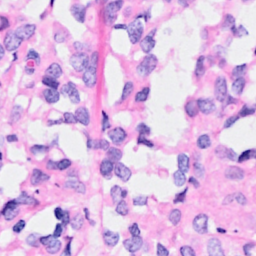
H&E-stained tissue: Breast